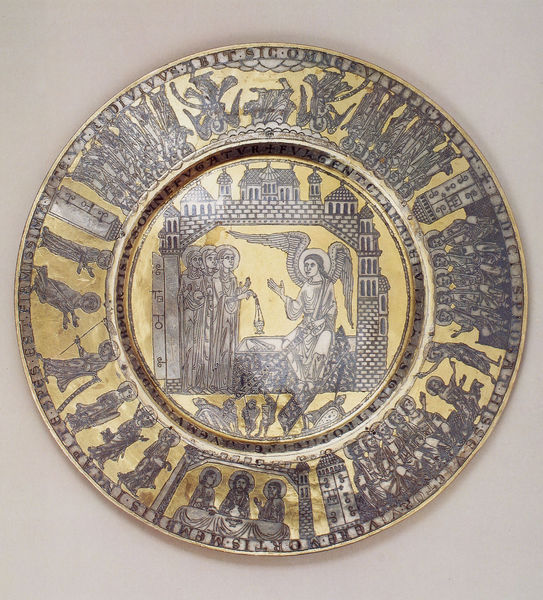
Titel: Patene zum Wiltener Kelch
Institution: Wien, Kunsthistorisches Museum
Schlagwörter: flügel, frauen, menschen, stadt, lampe, säule, gebäude, tiere, silber, teller, häuser, gold, drei, kreis, rund, turm, engel, relief, schrift, figuren, metall, platte, tor, messing, burg, vergoldet, türme, gravur, heiligenschein, öllampe, christus, jesus, jesus christus, heilige, jünger, kreisförmig, szenen, erlöser, teler, jungfrauen, messias, gottessohn, sohn gottes, christkind, emausjünger, christkönig, weihrauchfas, heilland, erretter, jesus von nazaret, drei jungfrauen